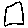
Label: square